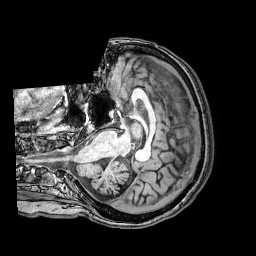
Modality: T1w
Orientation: axial
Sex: female
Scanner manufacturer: philips
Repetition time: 0.008207 s
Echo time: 0.00376 s